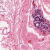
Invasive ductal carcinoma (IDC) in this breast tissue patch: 0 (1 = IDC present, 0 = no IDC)